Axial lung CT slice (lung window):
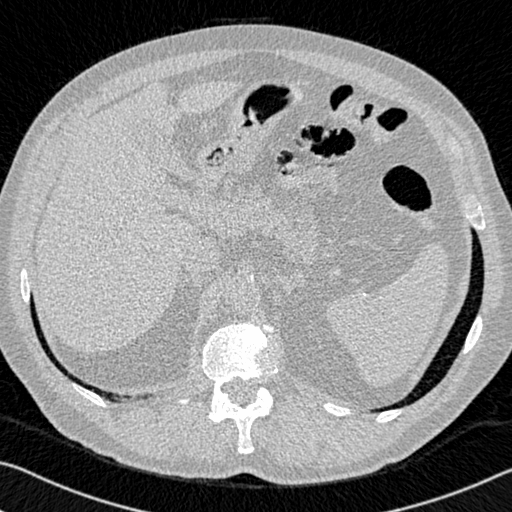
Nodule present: no